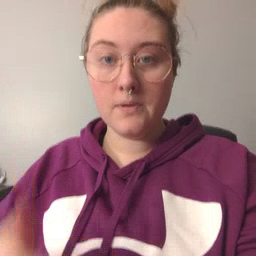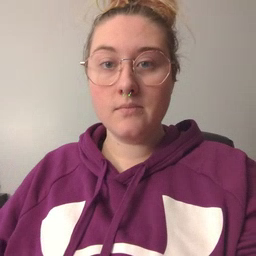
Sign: room